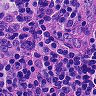
Metastatic tissue present: no